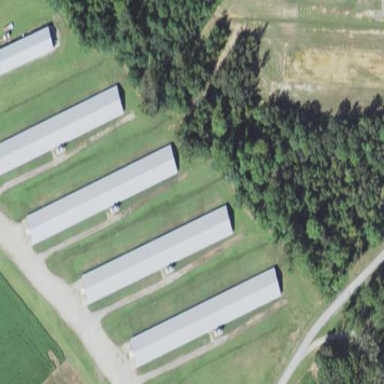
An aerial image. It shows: Farm auxiliary building.